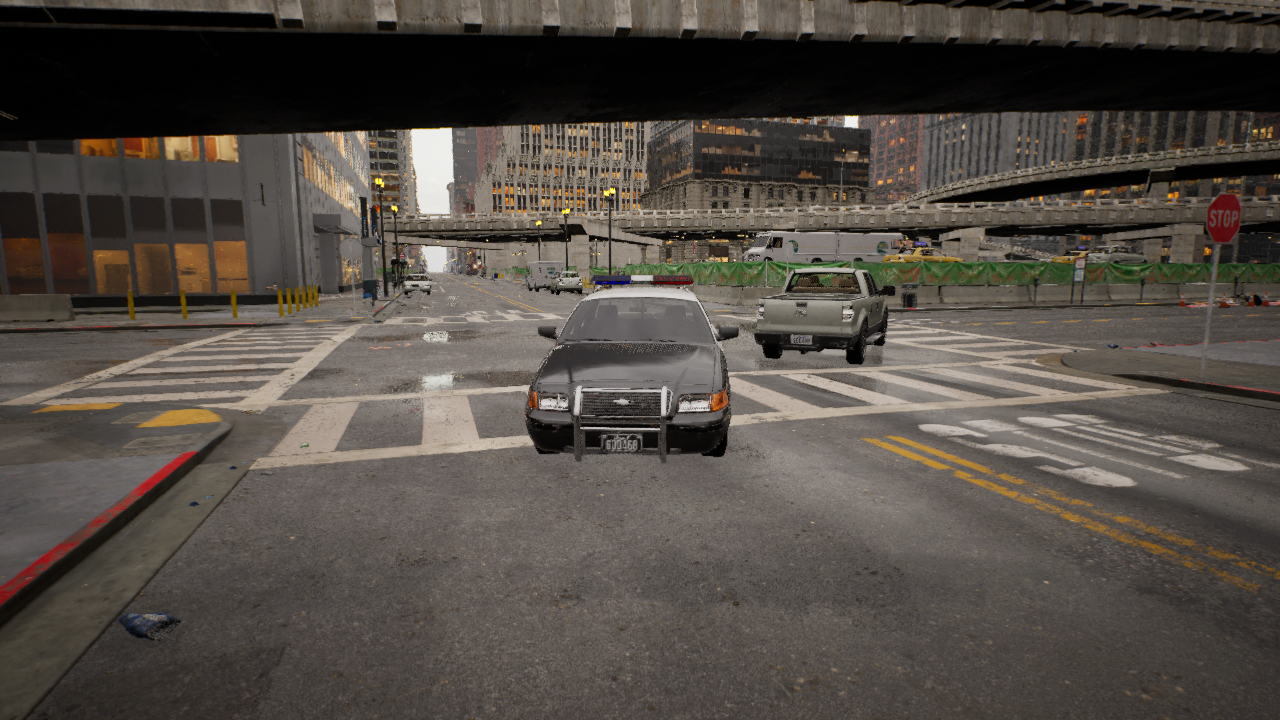
Venue: intersection
Lighting: golden hour
Vehicle rig: sedan